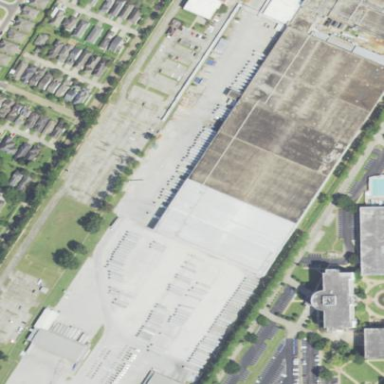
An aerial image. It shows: Commercial area with warehouses.